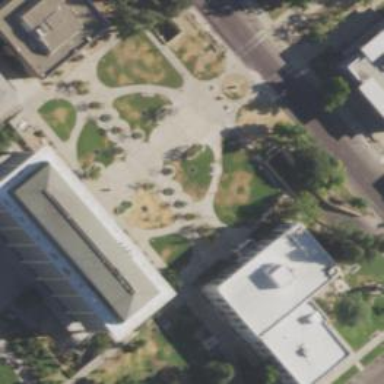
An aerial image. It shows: Government office building.